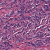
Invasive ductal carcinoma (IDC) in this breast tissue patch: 1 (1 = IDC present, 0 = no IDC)